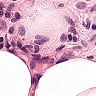
Metastatic tissue present: no